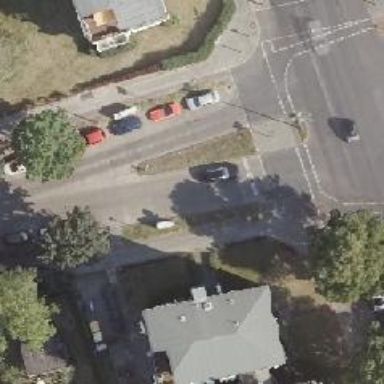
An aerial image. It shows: Road with traffic signals.